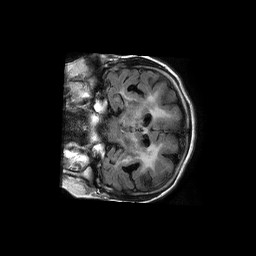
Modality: FLAIR
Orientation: coronal
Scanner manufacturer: philips
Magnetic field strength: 1.5 T
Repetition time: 6 s
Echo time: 0.12 s